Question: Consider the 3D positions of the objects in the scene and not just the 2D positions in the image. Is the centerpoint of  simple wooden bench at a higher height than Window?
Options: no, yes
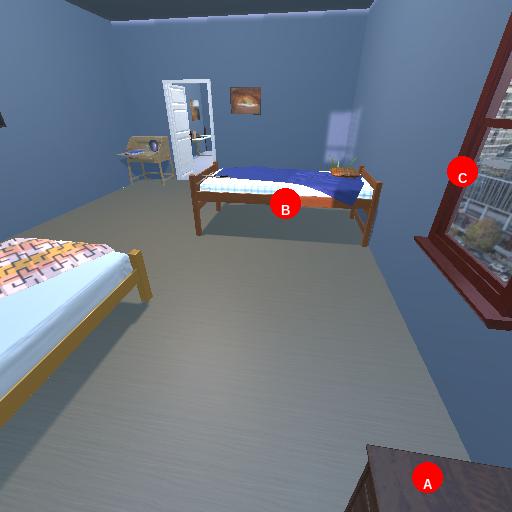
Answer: no